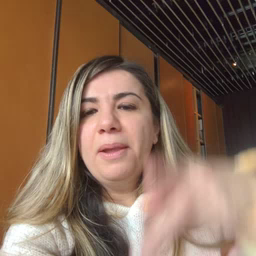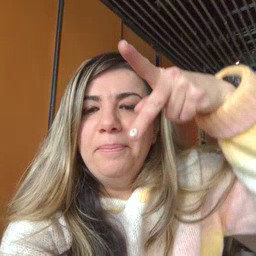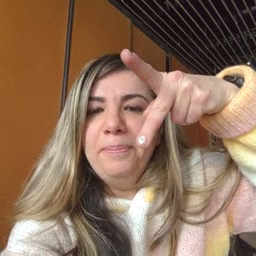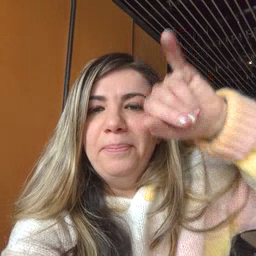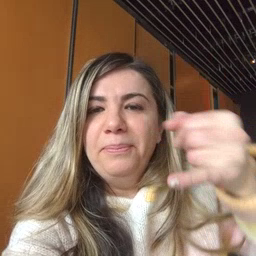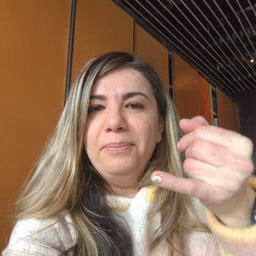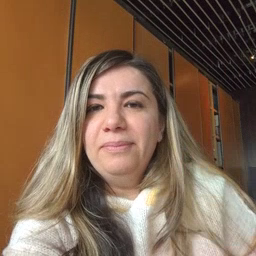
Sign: pajamas